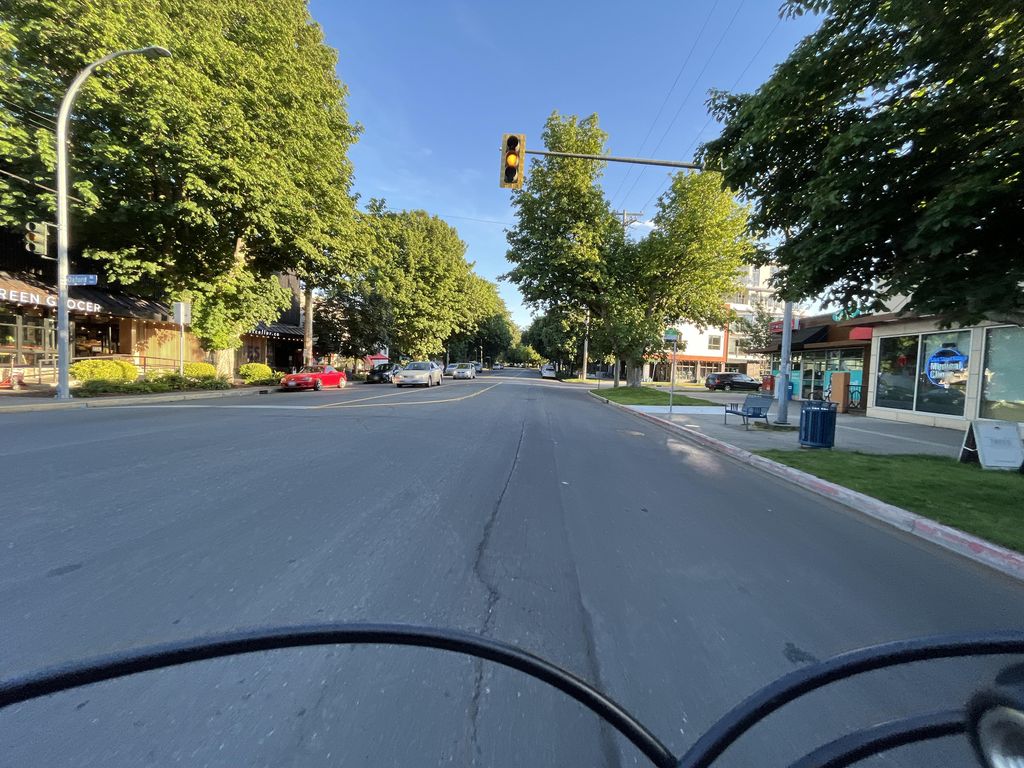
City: victoria